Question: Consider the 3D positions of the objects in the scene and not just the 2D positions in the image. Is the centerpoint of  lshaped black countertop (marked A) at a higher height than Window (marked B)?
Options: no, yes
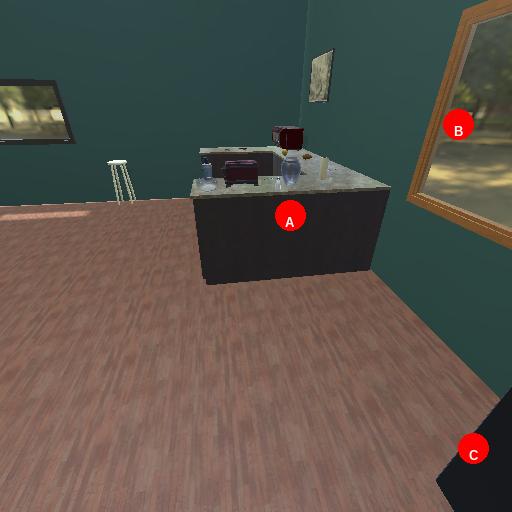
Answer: no